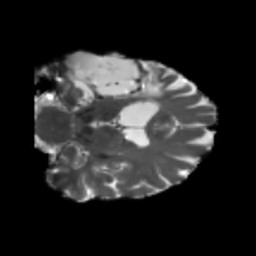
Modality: T2w
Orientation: coronal
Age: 54
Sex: male
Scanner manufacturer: siemens
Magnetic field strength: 3 T
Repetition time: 5.25 s
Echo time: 0.08 s